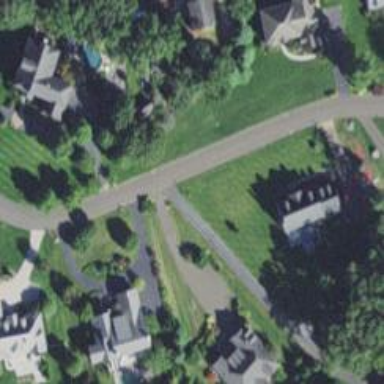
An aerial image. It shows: Driveway leading to service road.